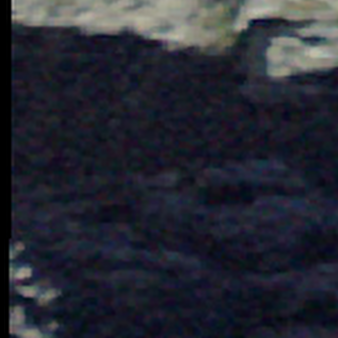
Label: other